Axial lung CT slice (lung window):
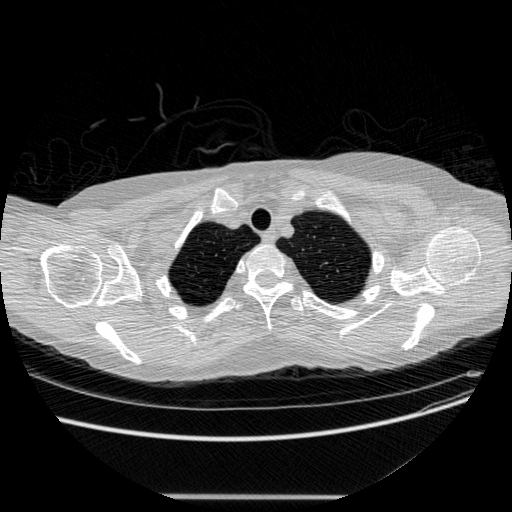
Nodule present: no